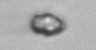
Label: Heterocapsa_rotundata